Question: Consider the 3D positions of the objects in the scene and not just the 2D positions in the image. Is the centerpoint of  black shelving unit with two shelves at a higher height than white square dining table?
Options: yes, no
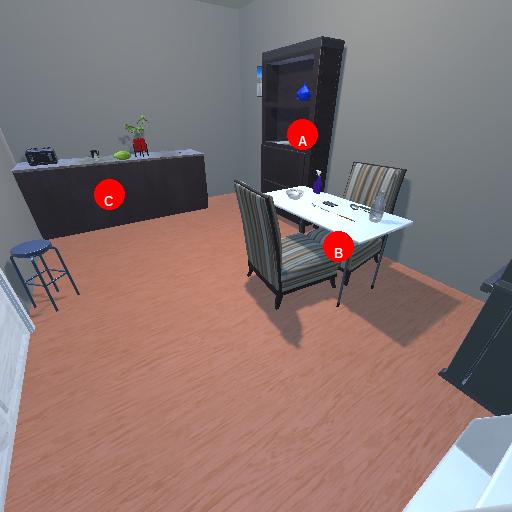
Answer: yes